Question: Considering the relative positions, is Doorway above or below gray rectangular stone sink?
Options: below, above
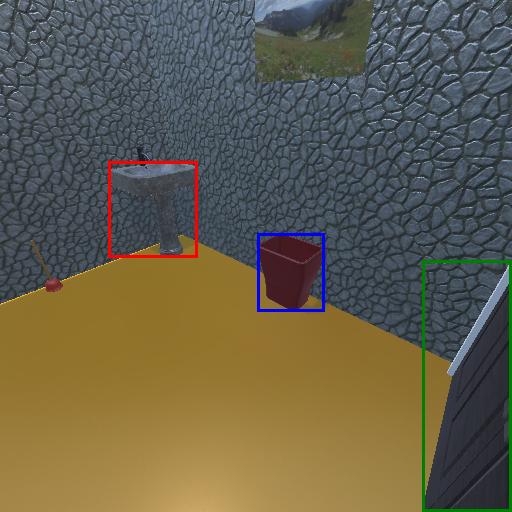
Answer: below